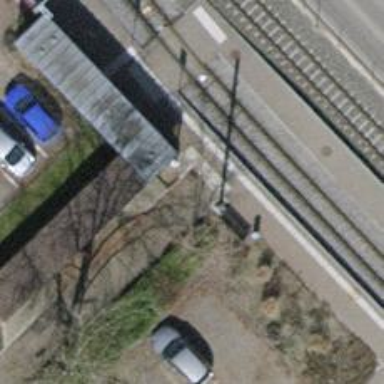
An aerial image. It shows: Station for public transport and railway.